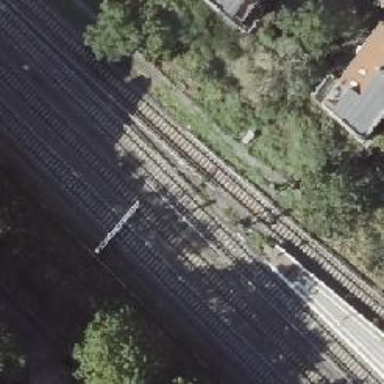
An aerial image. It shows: Railway signal.